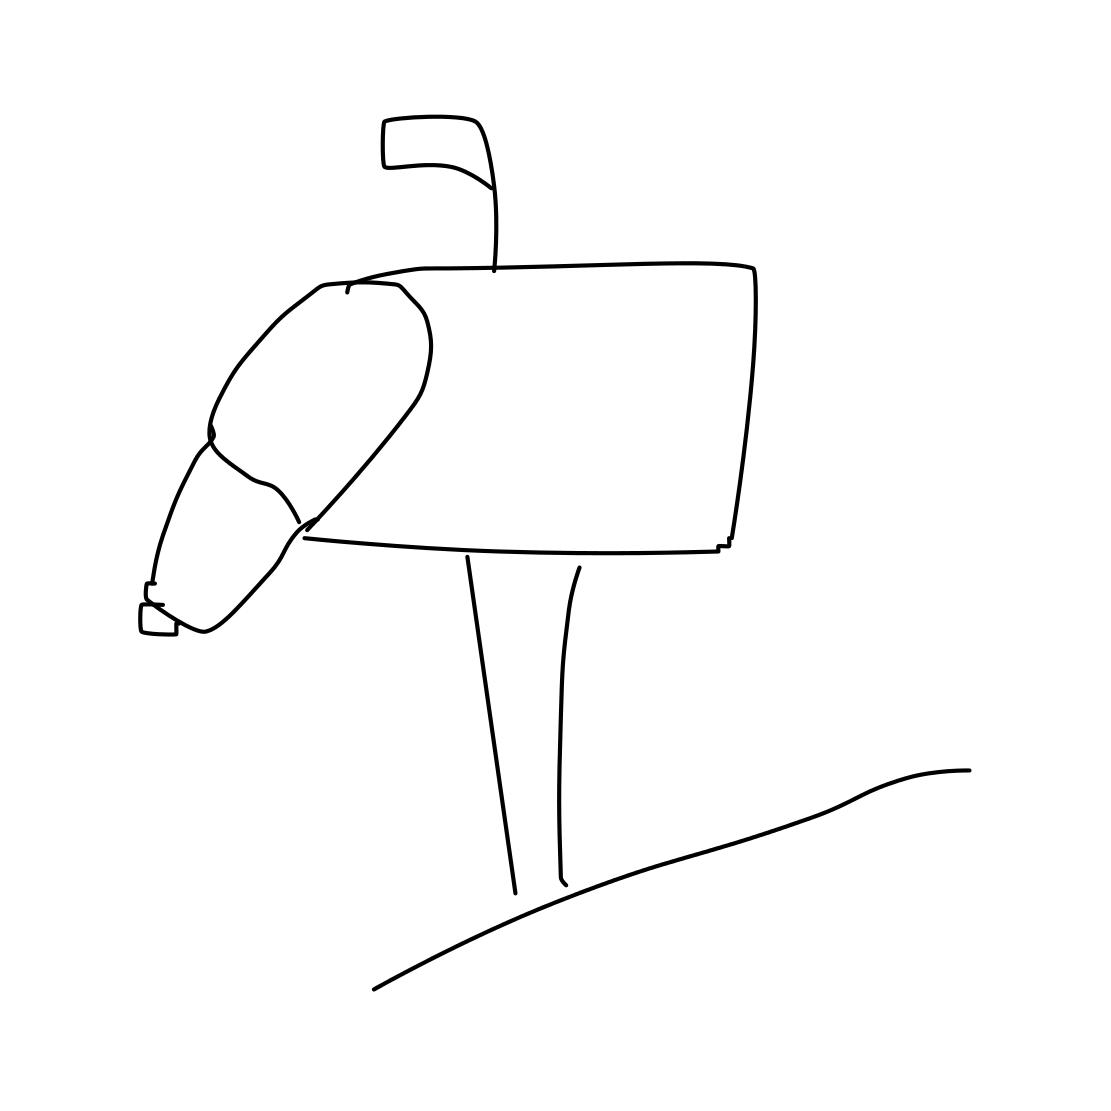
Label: mailbox